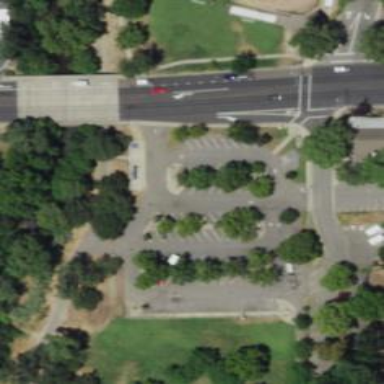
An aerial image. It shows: Parking area with asphalt surface designed for park and ride use.